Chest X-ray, PA view. Patient: 36 years old, sex F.
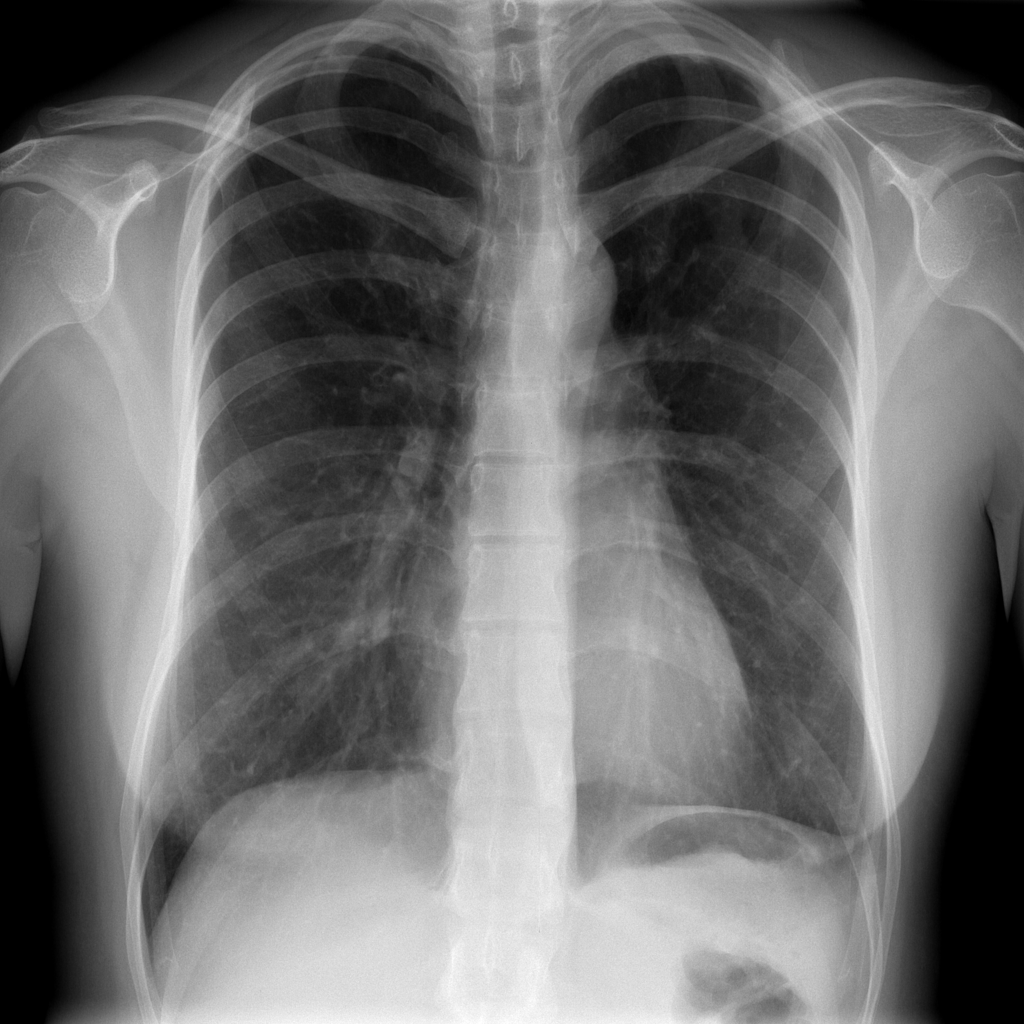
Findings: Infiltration